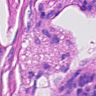
Metastatic tissue present: yes